Field crop: maize
Growth stage: 2
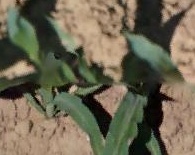
Species: maize